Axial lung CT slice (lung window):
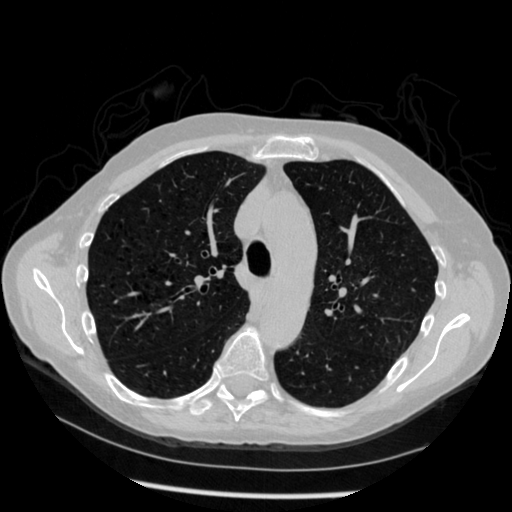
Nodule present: no